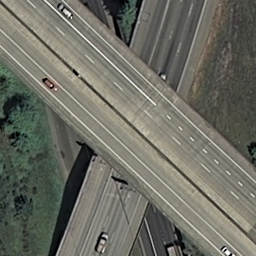
Label: overpass